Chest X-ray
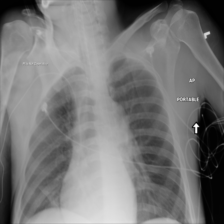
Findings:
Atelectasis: positive
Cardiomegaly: negative
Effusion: negative
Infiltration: negative
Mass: negative
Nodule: negative
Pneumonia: negative
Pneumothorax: negative
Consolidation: negative
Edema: negative
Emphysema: negative
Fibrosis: negative
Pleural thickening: negative
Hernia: negative